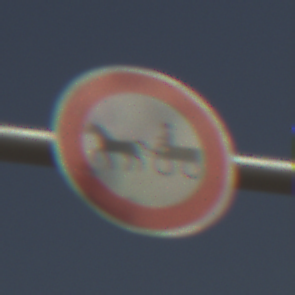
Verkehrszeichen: VerbotGespannfuhrwerke
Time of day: MorningAfternoon
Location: Outdoor (Suburban)
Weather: Clear
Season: NotSpecified
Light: Natural